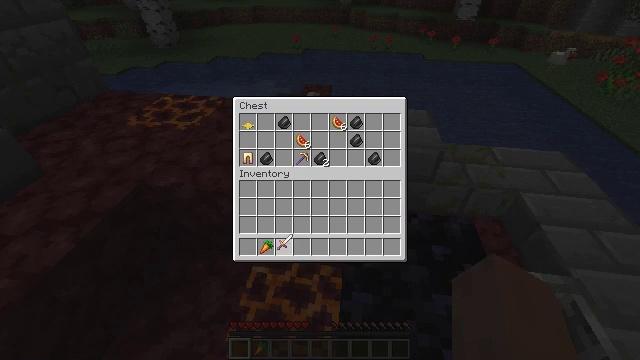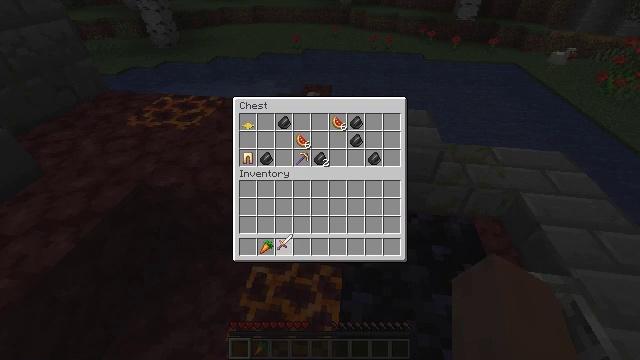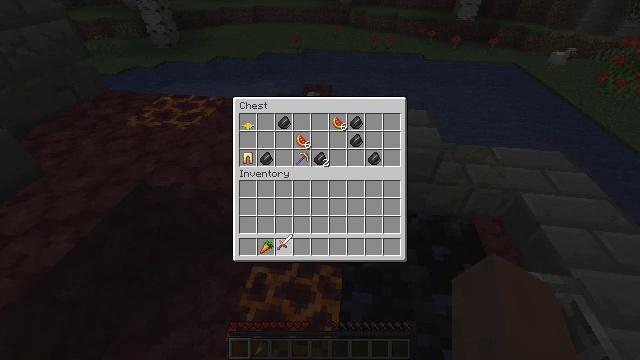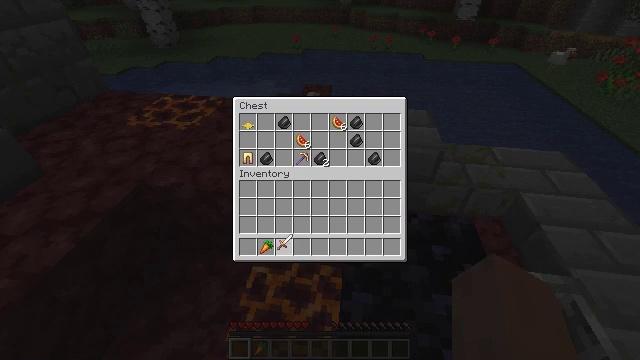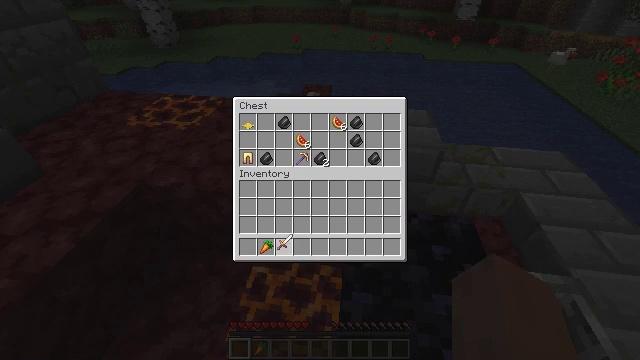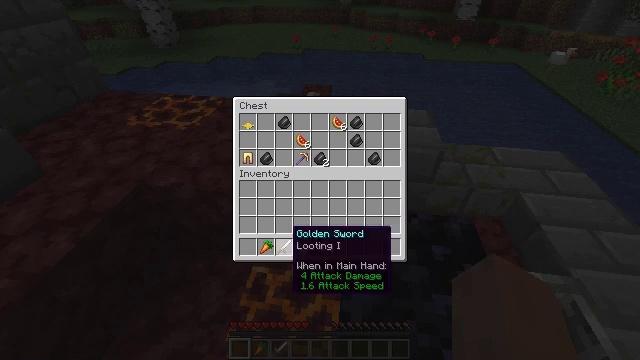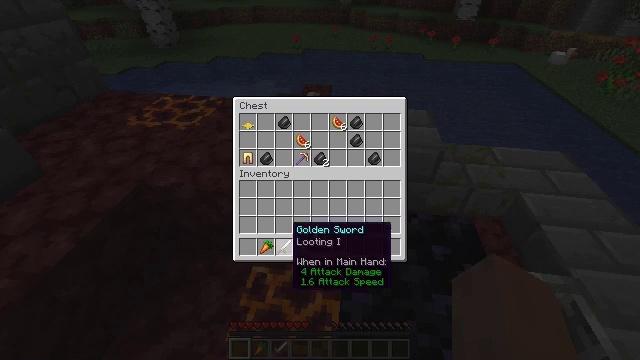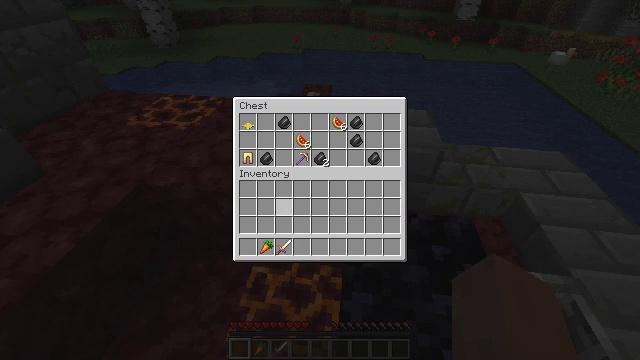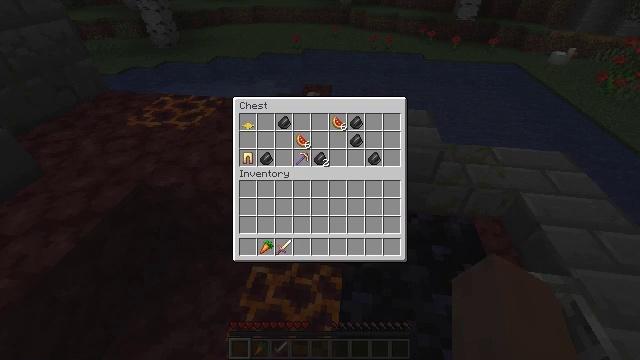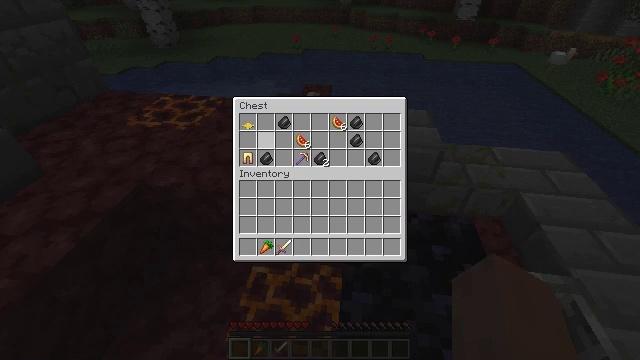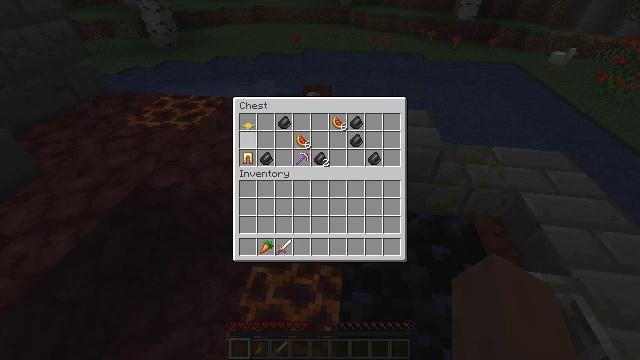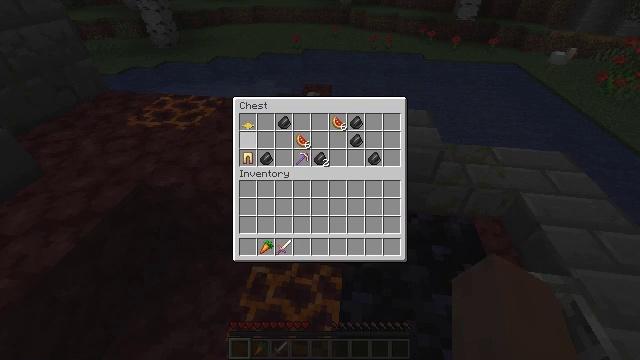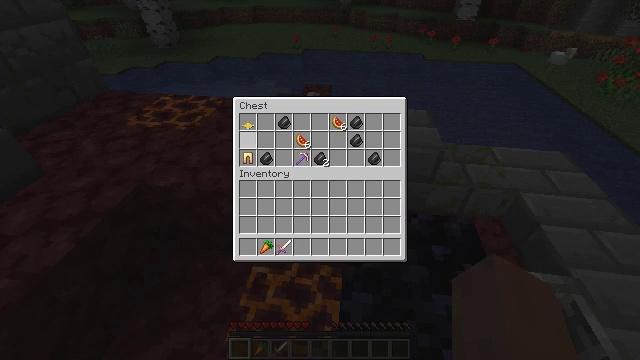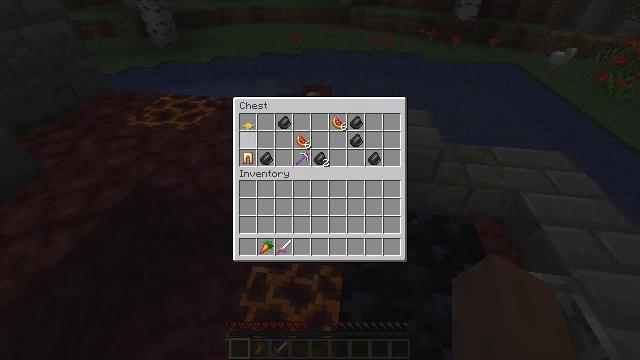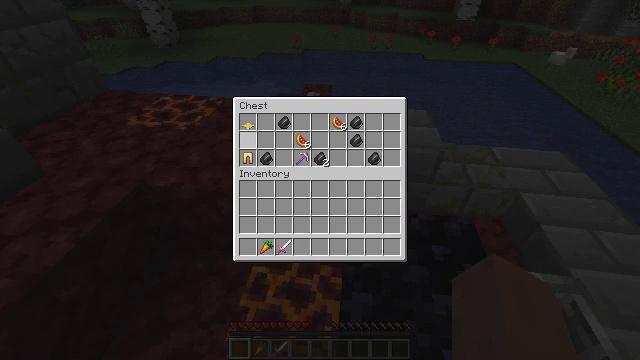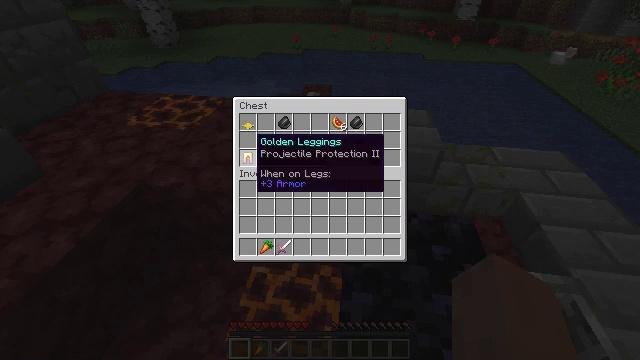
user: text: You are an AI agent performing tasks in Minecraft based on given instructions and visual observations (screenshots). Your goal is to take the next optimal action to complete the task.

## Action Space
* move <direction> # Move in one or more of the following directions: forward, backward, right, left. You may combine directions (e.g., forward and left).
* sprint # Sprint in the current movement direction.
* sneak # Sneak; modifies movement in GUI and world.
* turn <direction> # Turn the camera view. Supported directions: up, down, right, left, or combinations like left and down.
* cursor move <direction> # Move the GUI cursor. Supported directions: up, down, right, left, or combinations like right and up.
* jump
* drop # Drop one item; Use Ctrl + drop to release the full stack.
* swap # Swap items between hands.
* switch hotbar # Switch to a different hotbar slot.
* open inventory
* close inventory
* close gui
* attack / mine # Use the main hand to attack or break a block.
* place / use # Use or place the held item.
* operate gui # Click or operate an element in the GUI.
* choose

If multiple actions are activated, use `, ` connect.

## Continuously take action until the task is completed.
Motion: motion action
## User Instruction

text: Kill the chicken.
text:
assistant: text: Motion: attack / mine
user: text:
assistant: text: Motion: attack / mine
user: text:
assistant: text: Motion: attack / mine
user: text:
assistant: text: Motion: attack / mine
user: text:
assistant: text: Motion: no_op
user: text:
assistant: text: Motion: no_op
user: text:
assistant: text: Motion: turn up
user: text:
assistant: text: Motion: turn up
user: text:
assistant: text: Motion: turn left and up
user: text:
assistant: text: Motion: no_op
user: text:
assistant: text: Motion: no_op
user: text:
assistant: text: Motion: no_op
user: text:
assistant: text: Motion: no_op
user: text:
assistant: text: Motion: no_op
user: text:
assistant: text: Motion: no_op
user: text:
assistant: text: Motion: no_op
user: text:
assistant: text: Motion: no_op
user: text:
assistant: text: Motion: no_op
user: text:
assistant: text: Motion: attack / mine
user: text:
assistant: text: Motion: attack / mine
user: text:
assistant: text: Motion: attack / mine
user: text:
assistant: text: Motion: no_op
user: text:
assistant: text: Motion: turn right and down
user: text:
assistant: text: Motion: turn down
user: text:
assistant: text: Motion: turn right and down
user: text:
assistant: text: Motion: turn right
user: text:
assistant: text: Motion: turn right and down
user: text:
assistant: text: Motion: turn down
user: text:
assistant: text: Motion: turn right and down
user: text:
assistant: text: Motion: no_op